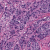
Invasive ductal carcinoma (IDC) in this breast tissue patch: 1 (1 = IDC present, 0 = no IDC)